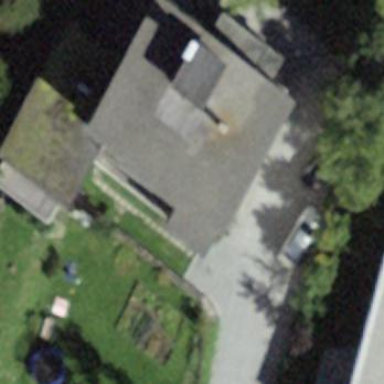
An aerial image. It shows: Building with flat roof.